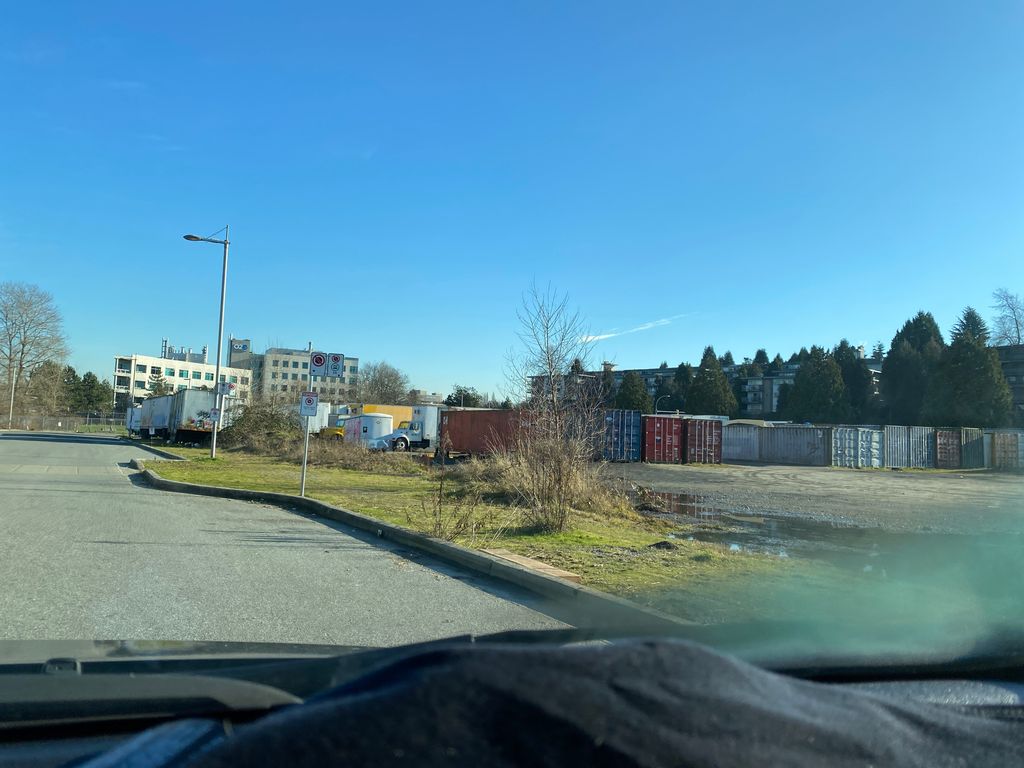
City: vancouver